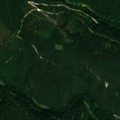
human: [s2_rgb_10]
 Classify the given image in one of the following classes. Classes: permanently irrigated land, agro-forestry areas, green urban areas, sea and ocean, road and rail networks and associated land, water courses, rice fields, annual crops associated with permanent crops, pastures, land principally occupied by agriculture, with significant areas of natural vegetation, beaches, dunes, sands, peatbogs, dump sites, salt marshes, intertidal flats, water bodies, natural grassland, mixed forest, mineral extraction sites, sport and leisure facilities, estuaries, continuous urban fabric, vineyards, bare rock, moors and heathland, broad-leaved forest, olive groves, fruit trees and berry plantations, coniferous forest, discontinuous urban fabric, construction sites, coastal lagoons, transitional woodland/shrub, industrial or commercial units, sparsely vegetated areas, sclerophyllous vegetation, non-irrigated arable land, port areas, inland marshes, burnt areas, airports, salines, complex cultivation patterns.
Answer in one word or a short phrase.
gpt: broad-leaved forest, coniferous forest, mixed forest